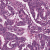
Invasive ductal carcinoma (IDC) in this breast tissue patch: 1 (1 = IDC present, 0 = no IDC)